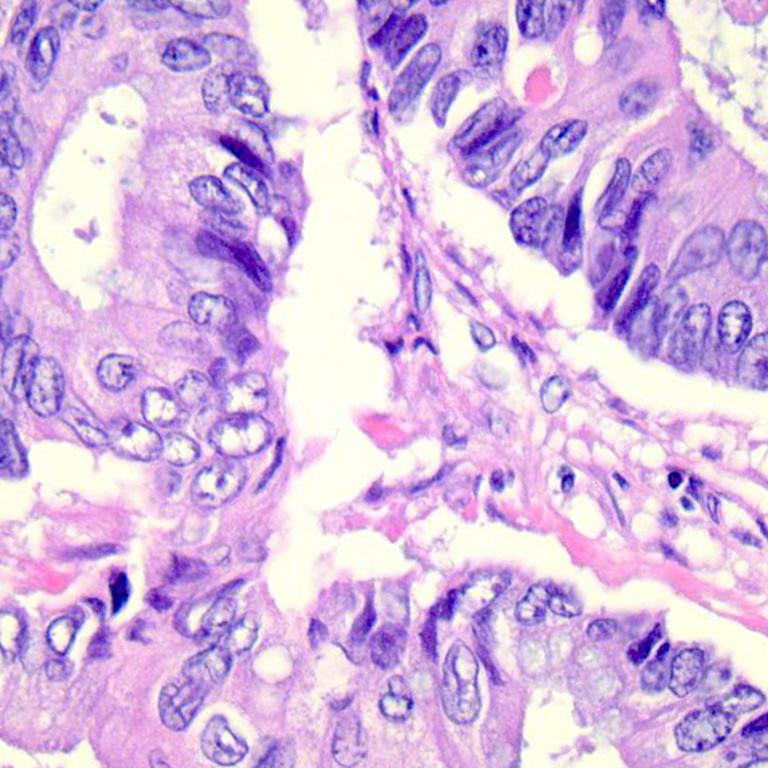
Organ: colon
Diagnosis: adenocarcinomas